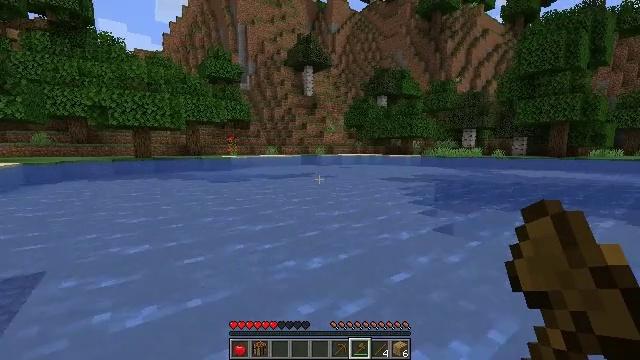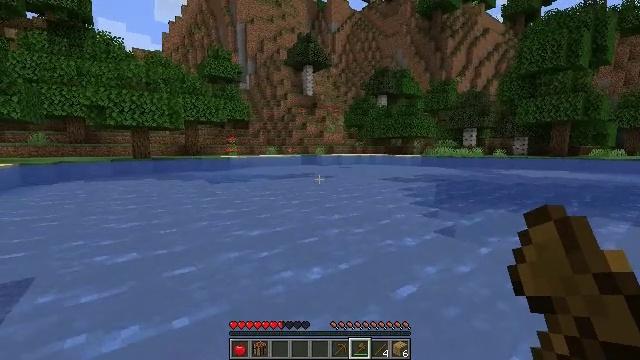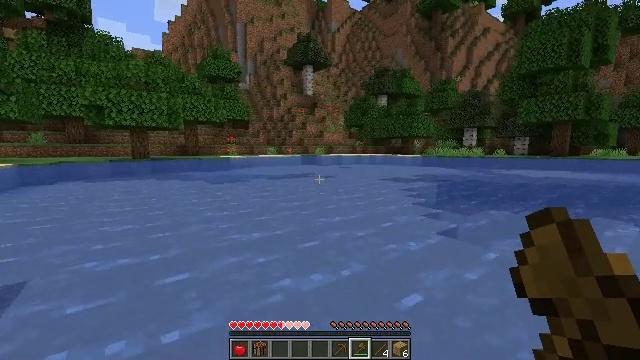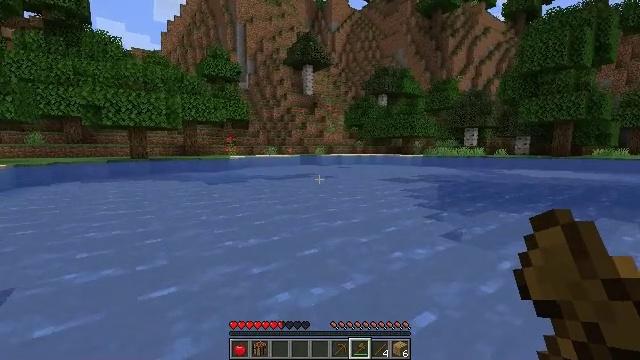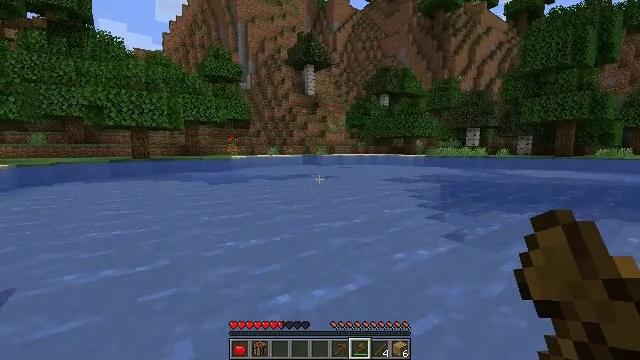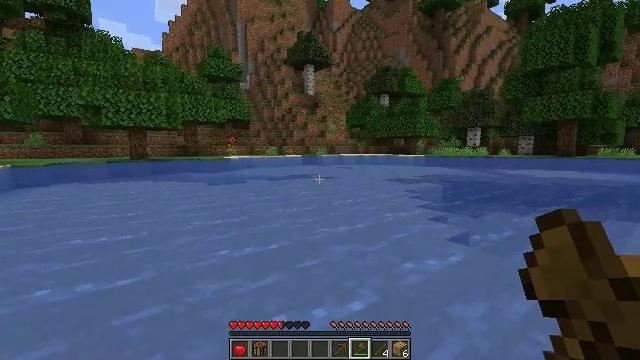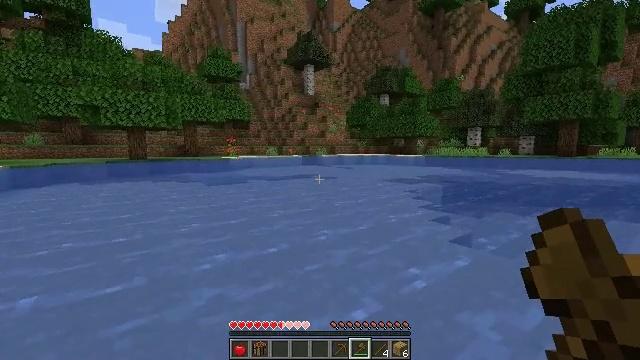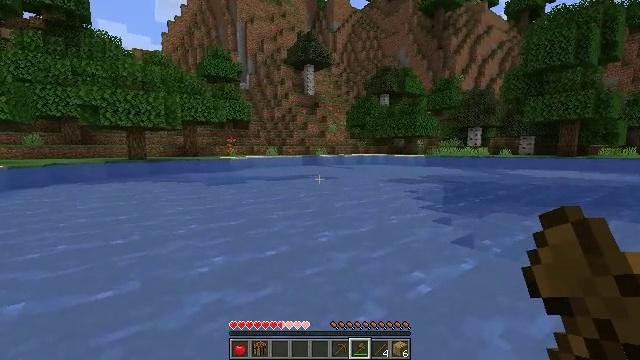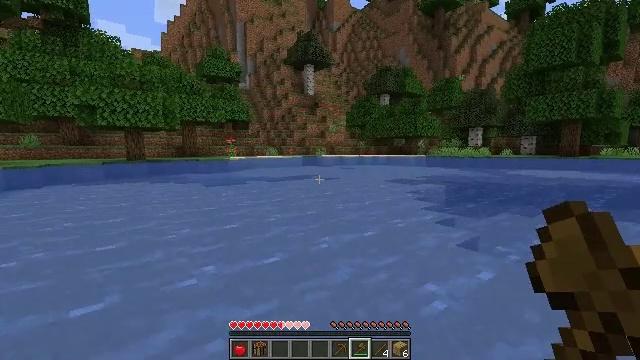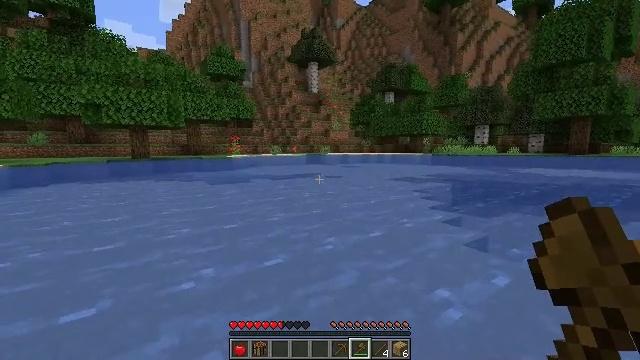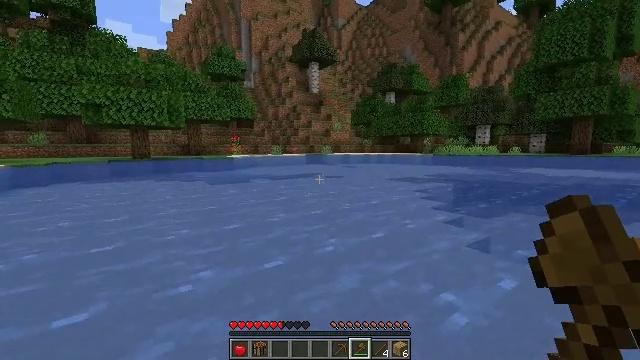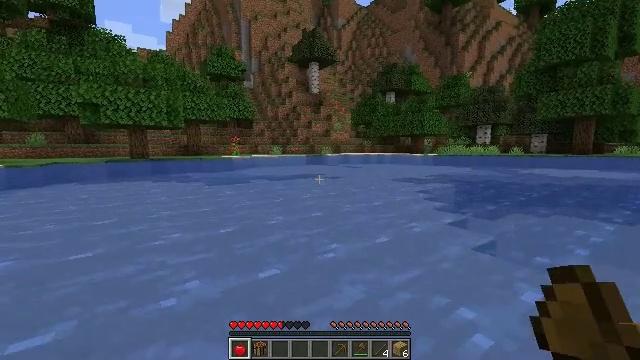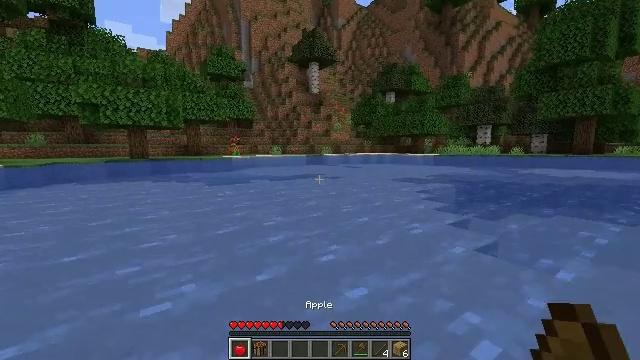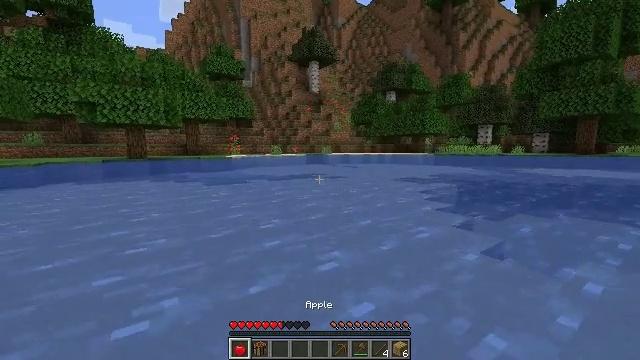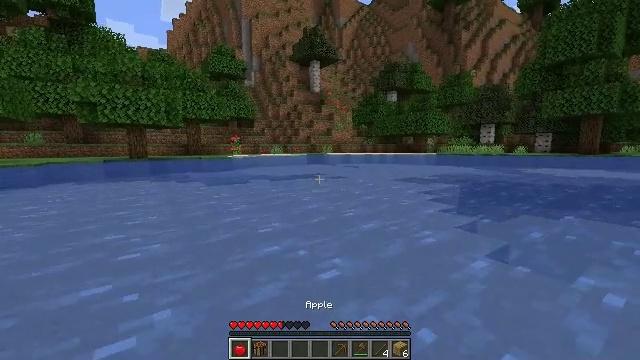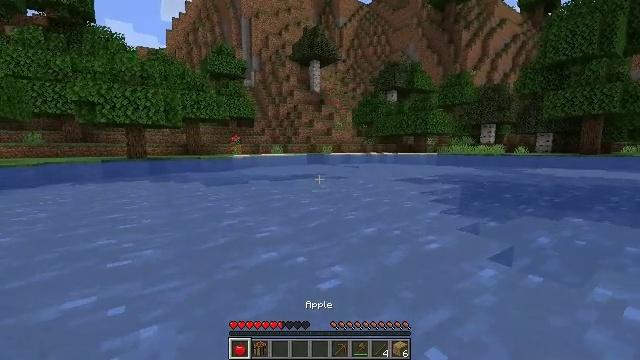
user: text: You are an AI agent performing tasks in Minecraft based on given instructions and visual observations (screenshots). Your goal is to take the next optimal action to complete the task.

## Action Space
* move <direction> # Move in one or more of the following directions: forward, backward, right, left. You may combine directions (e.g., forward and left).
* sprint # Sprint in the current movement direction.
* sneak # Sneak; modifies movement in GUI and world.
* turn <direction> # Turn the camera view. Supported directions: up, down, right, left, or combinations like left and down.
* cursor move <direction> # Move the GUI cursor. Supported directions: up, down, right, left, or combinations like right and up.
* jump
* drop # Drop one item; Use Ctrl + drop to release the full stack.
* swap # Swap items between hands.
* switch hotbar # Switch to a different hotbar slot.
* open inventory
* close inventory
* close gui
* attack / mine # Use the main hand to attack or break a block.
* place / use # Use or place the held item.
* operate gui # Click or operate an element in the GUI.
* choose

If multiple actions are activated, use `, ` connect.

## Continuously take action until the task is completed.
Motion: motion action
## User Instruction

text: Collect the mushroom stem from giant mushrooms.
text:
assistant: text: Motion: move forward
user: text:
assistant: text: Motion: move forward
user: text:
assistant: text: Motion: move forward
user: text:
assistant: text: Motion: move forward
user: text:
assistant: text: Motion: move forward
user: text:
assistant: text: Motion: move forward
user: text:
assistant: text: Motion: move forward
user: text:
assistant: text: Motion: move forward
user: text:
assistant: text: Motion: move forward
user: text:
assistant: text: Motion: move forward
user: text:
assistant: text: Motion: move forward, switch to hotbar 1
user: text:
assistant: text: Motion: move forward, switch to hotbar 1
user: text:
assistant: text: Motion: move forward, switch to hotbar 1
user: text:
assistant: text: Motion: move forward
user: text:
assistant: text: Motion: move forward
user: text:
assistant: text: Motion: move forward
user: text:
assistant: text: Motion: move forward
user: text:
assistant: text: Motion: move forward, turn up
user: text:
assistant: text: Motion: move forward, turn left and up
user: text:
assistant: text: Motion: move forward, use / place
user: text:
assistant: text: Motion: move forward, use / place
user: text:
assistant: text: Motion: move forward, use / place
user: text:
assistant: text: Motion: move forward, use / place
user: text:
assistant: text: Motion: move forward, use / place
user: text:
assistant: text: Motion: move forward, use / place
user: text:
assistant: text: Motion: move forward, use / place
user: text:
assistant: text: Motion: move forward, use / place
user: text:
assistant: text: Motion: move forward, use / place
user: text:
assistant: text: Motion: move forward, use / place
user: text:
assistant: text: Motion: move forward, use / place